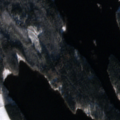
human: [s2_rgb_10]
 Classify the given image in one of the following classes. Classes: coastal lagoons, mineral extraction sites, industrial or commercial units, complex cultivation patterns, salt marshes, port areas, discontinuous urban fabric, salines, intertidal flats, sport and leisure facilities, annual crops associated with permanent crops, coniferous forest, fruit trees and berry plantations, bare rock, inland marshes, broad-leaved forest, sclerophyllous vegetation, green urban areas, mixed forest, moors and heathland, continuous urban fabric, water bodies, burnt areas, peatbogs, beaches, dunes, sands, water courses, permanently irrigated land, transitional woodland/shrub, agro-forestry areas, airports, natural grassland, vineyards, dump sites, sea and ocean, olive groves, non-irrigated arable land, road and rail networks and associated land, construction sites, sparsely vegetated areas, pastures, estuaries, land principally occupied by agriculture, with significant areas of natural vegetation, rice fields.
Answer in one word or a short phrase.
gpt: land principally occupied by agriculture, with significant areas of natural vegetation, broad-leaved forest, coniferous forest, mixed forest, water bodies